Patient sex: M
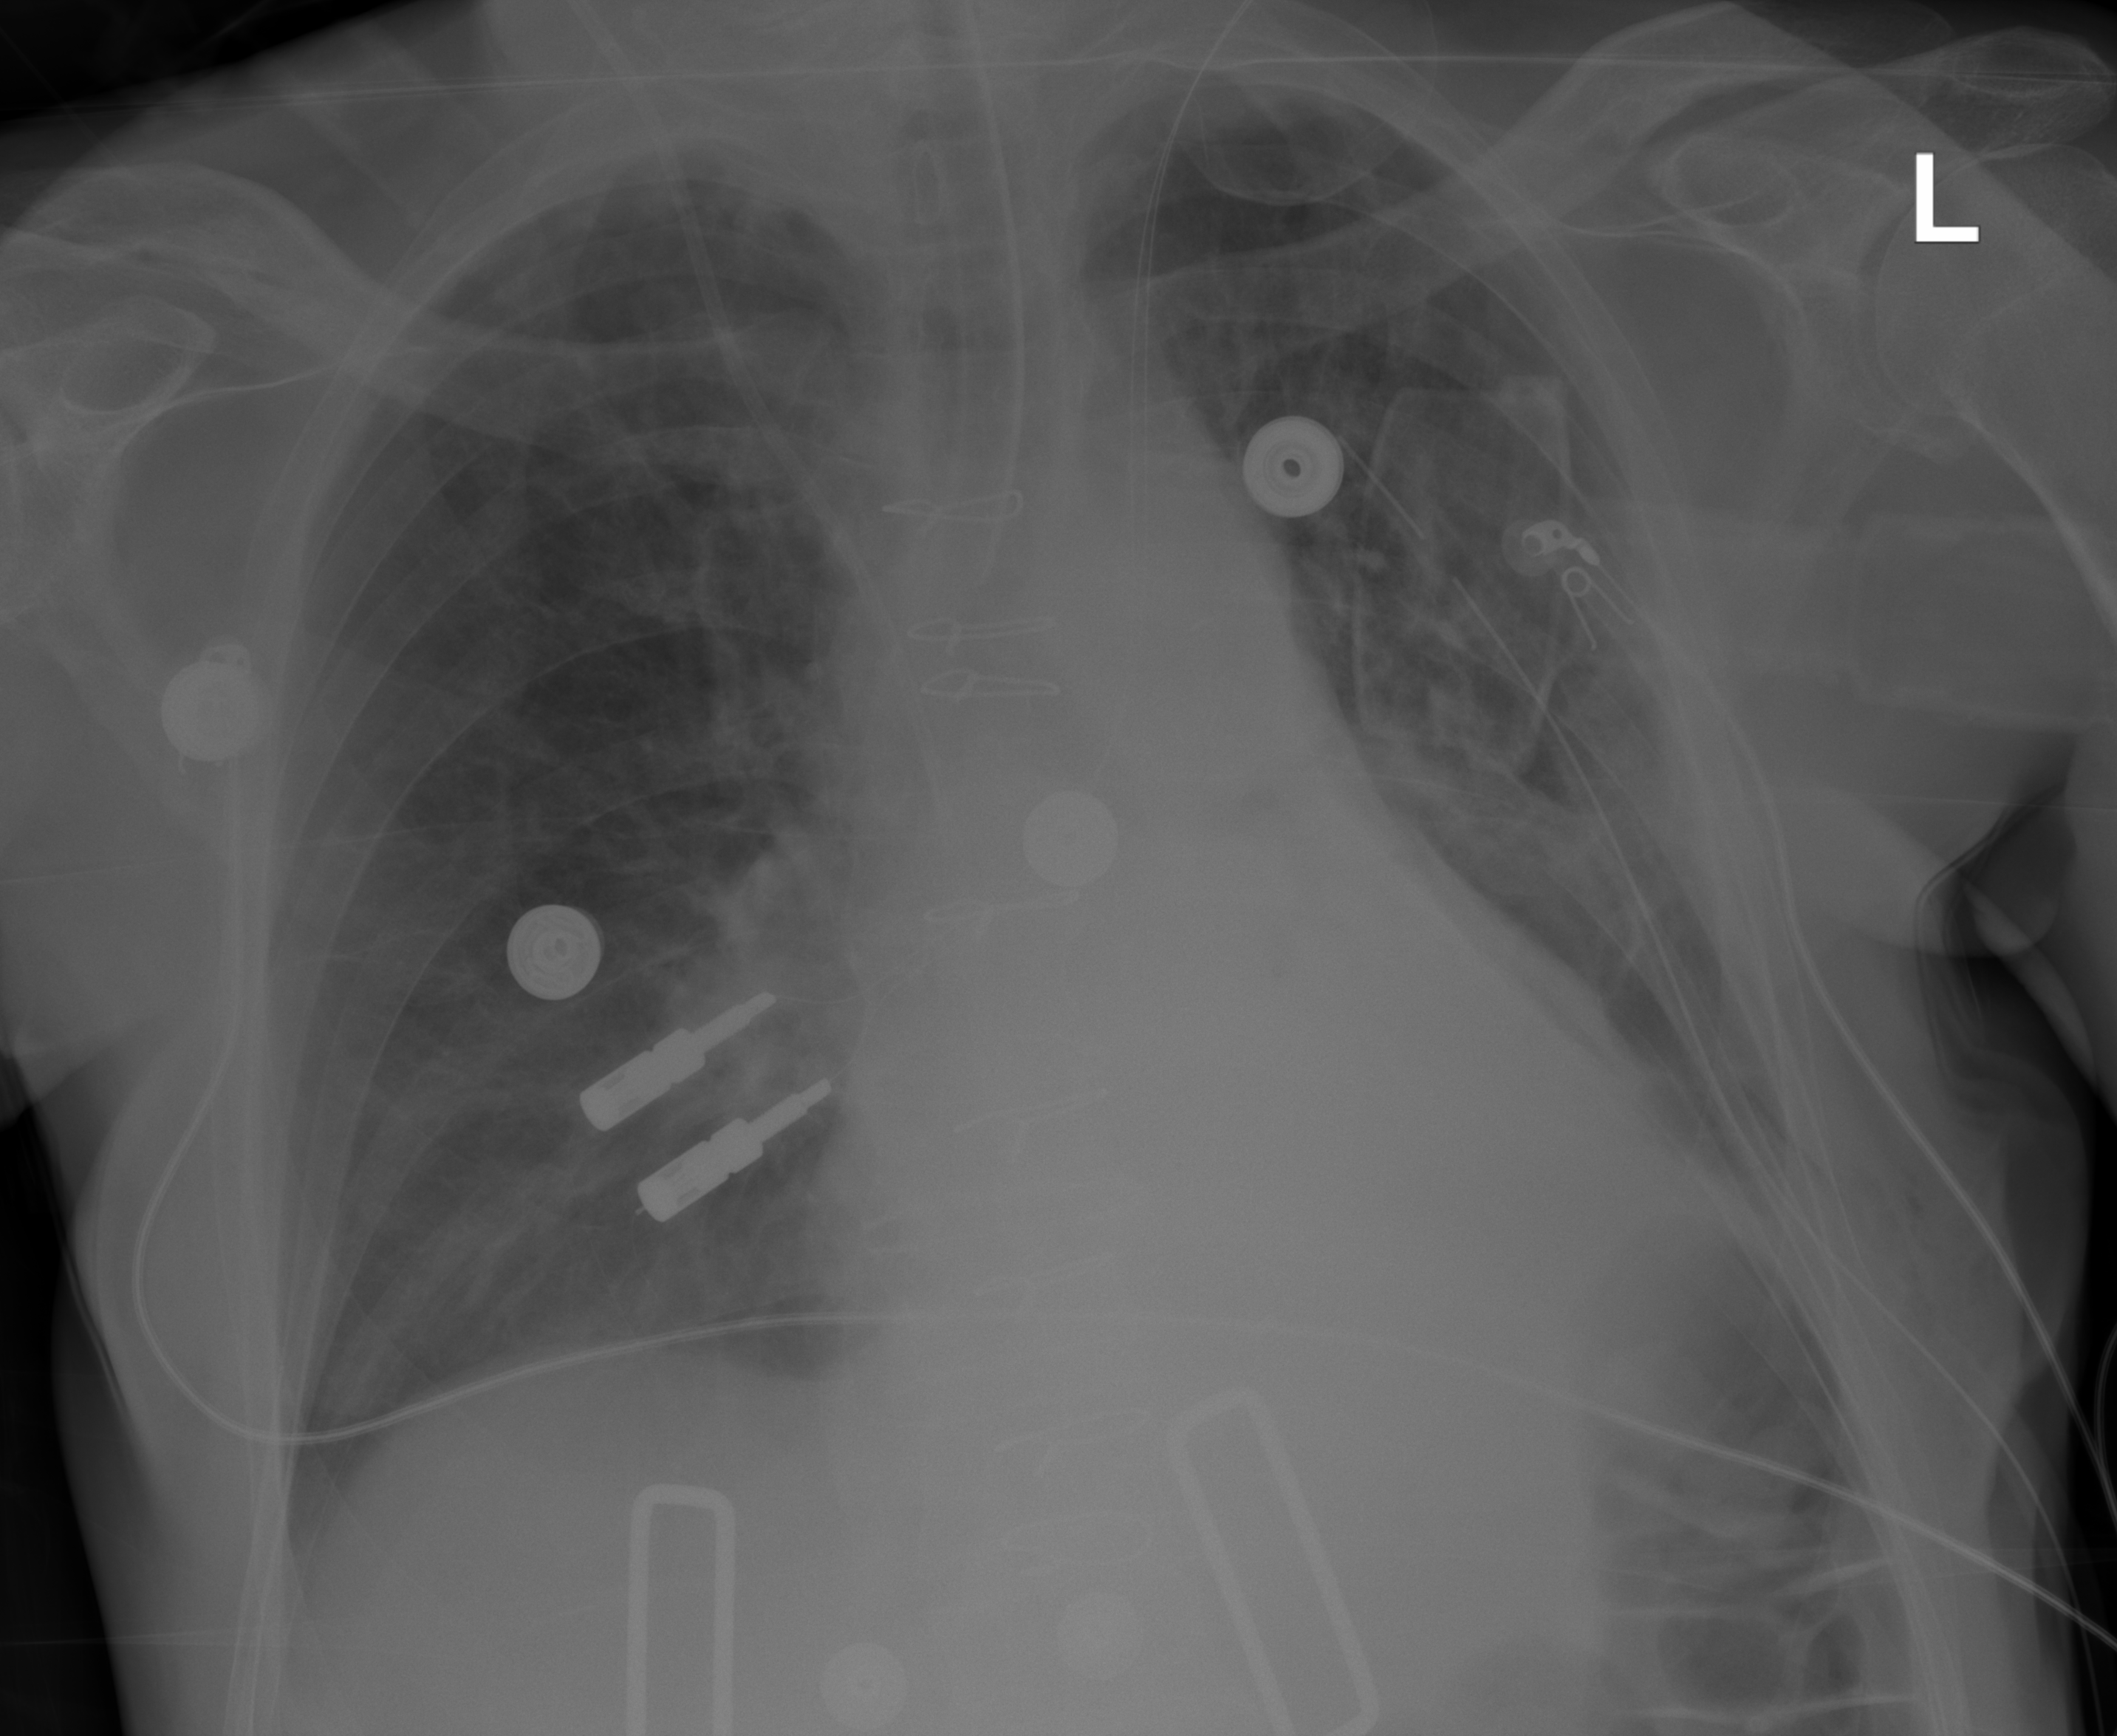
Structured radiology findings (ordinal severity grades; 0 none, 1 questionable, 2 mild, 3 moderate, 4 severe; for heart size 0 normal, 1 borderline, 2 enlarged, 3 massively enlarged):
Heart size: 2
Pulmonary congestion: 0
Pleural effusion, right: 0
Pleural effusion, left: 1
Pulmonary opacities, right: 1
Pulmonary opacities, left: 2
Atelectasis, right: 2
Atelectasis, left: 2